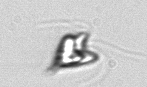
Label: Pyramimonas_longicauda